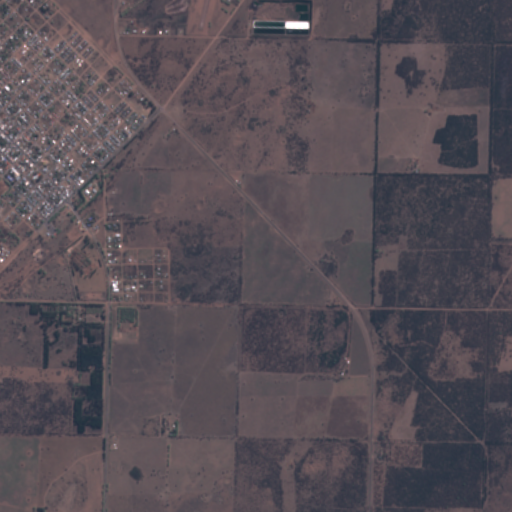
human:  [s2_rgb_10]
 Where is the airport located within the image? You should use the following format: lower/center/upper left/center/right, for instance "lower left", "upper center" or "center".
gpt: The airport is located in the upper center of the image.
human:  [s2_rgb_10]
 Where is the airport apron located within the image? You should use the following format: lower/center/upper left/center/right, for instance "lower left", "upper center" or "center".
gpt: The airport apron is located in the upper center of the image.
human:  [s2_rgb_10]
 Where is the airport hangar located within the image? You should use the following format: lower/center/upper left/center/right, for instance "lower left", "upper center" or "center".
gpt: The airport hangar is located in the upper center of the image.
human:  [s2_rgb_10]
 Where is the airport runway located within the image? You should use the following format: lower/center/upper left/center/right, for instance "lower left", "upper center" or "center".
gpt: The airport runway is located in the upper center of the image.
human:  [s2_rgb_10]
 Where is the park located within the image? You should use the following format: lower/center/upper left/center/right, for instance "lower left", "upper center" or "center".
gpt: The park is located in the left of the image.
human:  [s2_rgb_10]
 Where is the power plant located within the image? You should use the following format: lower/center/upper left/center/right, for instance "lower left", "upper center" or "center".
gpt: There is no power plant in the image.